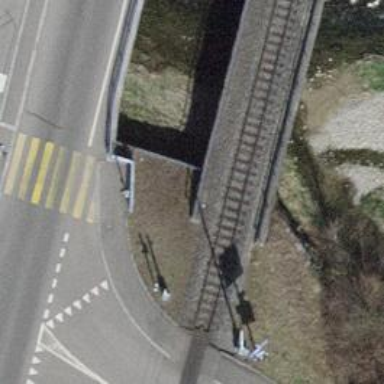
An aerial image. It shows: Narrow-gauge railway bridge with electrified contact line.